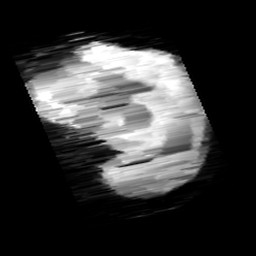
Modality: minIP
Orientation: sagittal
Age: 11
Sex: male
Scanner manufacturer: siemens
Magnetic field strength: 3 T
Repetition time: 0.027 s
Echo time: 0.02 s